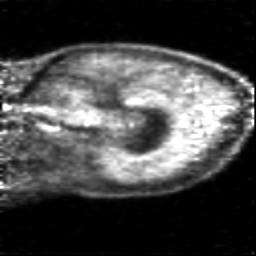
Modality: PET
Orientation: sagittal
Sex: female
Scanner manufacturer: siemens